Question: I have the following data and trying to plot using 'hPlot'
'''
hPlot(Numbers~Date, data = df, group='Type', type = "line", radius=6)
Date Type Numbers
2014-01-05 Type-1 16
2014-01-12 Type-1 82
2014-01-12 Type-2 2
2014-01-19 Type-1 177
2014-01-26 Type-1 270
2014-01-26 Type-2 3
2014-02-02 Type-1 381
2014-02-09 Type-1 461
2014-02-09 Type-2 4
'''
I am getting multiple dates as x-axis as shown in figure below. I also tried 'unique' and 'as.character' but the x-data is not corresponding to y-data.

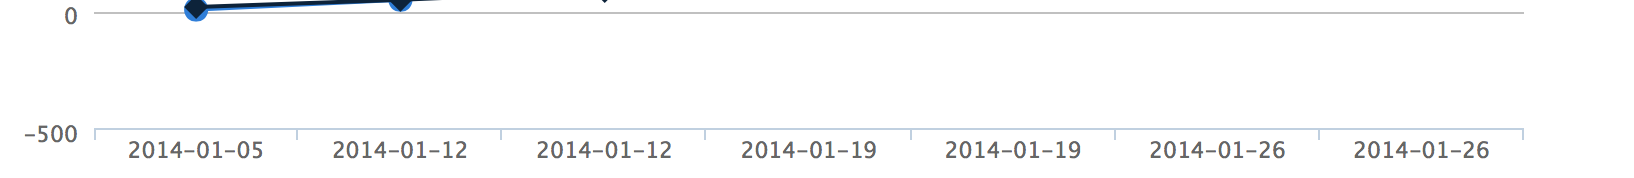
Answer: Here is the solution to your problem. You can view the chart along with code <URL>. I am posting it here as well
'''
# don't switch to scientific notation, since we want date to be
# represented in milliseconds
options(scipen = 13)
dat = transform(df, Date2 = as.numeric(as.POSIXct(Date))*1000)
library(rCharts)
h1 <- hPlot(Numbers ~ Date2, data = dat,
group = 'Type',
type = "line",
radius=6
)
h1$xAxis(type = 'datetime', labels = list(
format = '{value:%Y-%m-%d}'
))
h1
'''